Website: apple
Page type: receipt
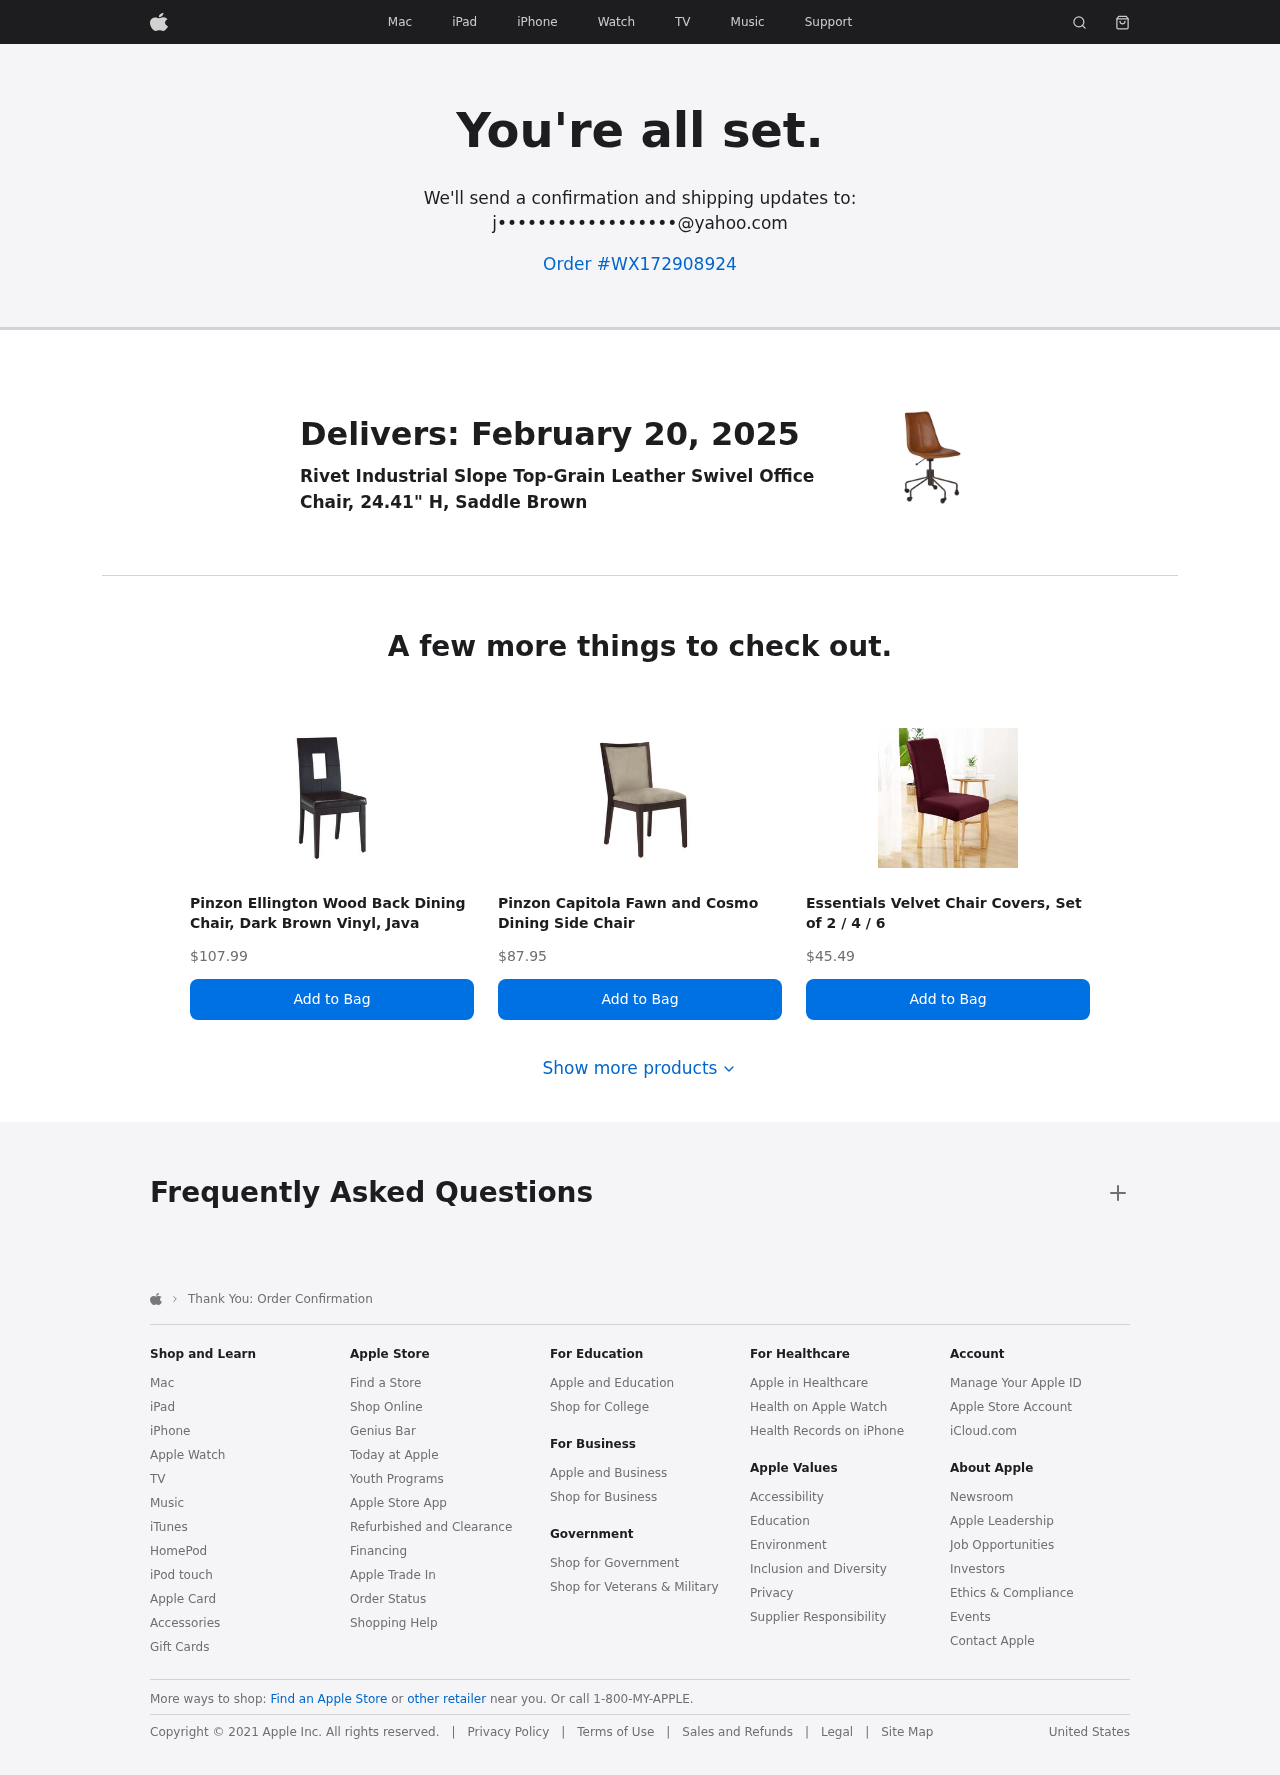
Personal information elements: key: PII_EMAIL
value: j••••••••••••••••••@yahoo.com
Product elements: key: PRODUCT1_NAME
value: Rivet Industrial Slope Top-Grain Leather Swivel Office Chair, 24.41" H, Saddle Brown
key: PRODUCT2_NAME
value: Pinzon Ellington Wood Back Dining Chair, Dark Brown Vinyl, Java
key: PRODUCT2_PRICE
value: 107.99
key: PRODUCT3_NAME
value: Pinzon Capitola Fawn and Cosmo Dining Side Chair
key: PRODUCT3_PRICE
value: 87.95
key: PRODUCT4_NAME
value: Essentials Velvet Chair Covers, Set of 2 / 4 / 6
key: PRODUCT4_PRICE
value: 45.49
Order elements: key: ORDER_ID
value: WX172908924
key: ORDER_DELIVERY_DATE
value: February 20, 2025